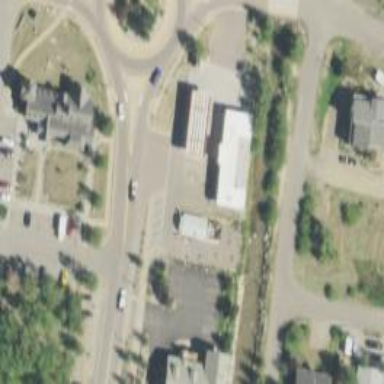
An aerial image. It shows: Convenience shop.